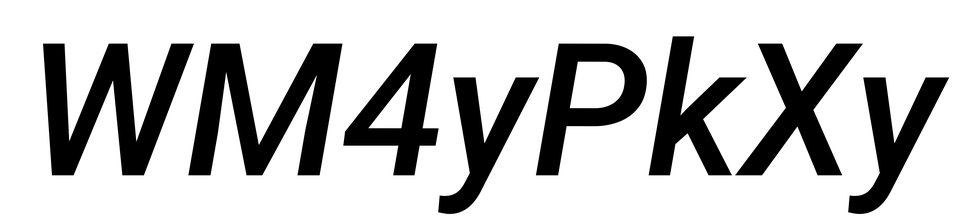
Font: Roboto-Italic_Medium_Italic